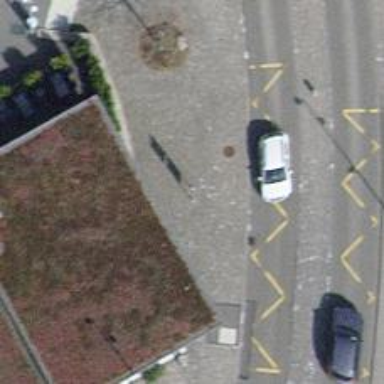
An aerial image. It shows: Public transport pole.